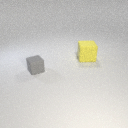
large yellow rubber cube to the right of small gray rubber cube